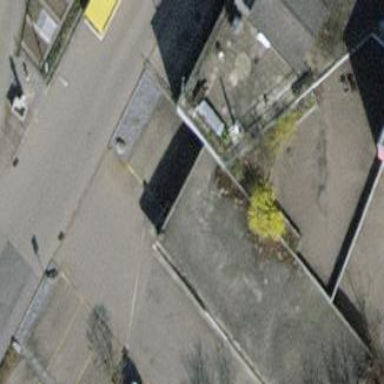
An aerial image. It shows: Industrial building used for storage.